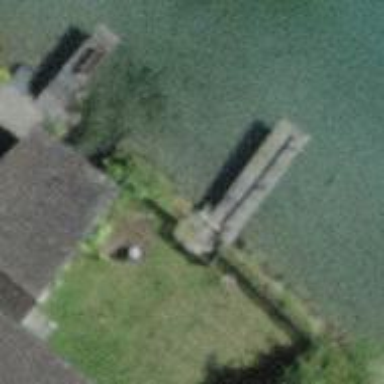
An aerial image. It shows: Man-made pier.